Question: I have text between two floating elements, and the text is wrapping around the elements' shape outside. I want this text vertically centered on the page, but all vertical centering options I've tried cause the wrapping to break. This is how it looks right now:

I'm currently using 'padding-top: 40vh' to roughly center the text, but this breaks in a smaller viewport. I've tried doing 'padding-top: 50vh' and doing a transform 'translate(-50%)' but that doesn't work. I've also tried table, flex and grid layouts without success. Furthermore I tried absolute positioning of the text which, obviously, also breaks wrapping since the text gets removed from the flow. Setting the 'padding-top' dynamically with JavaScript is an option, but I would highly prefer a CSS solution.
### Minimal example
'''
html, body {
padding: 0;
margin: 0;
}
#container {
height: 100vh;
width: 100vw;
text-align: justify;
}
#left {
float: left;
width: 30vw;
height: 100vh;
background: red;
opacity: 0.1;
shape-outside: polygon(0 0, 30vw 0, 20vw 20vh, 20vw 80vh, 30vw 100vh, 0 100vh);
}
#right {
float: right;
width: 30vw;
height: 100vh;
background: green;
opacity: 0.1;
shape-outside: polygon(30vw 0, 0vw 0, 10vw 20vh, 10vw 80vh, 0vw 100vh, 30vw 100vh, 0 100vh);
}
#container p {
margin: 0;
}
'''
'''
<div id="container">
<div id="left"></div>
<div id="right"></div>
<p>Lorem ipsum dolor sit amet, consectetur adipiscing elit. Fusce aliquam mattis sapien. Duis ut arcu sed nibh pretium ornare. Donec sed lacus viverra, pellentesque diam id, fringilla turpis. Donec egestas mauris libero, sit amet hendrerit nibh lobortis vel. Mauris sagittis elit libero, quis finibus arcu venenatis non. Orci varius natoque penatibus et magnis dis parturient montes, nascetur ridiculus mus. </p>
</div>
'''
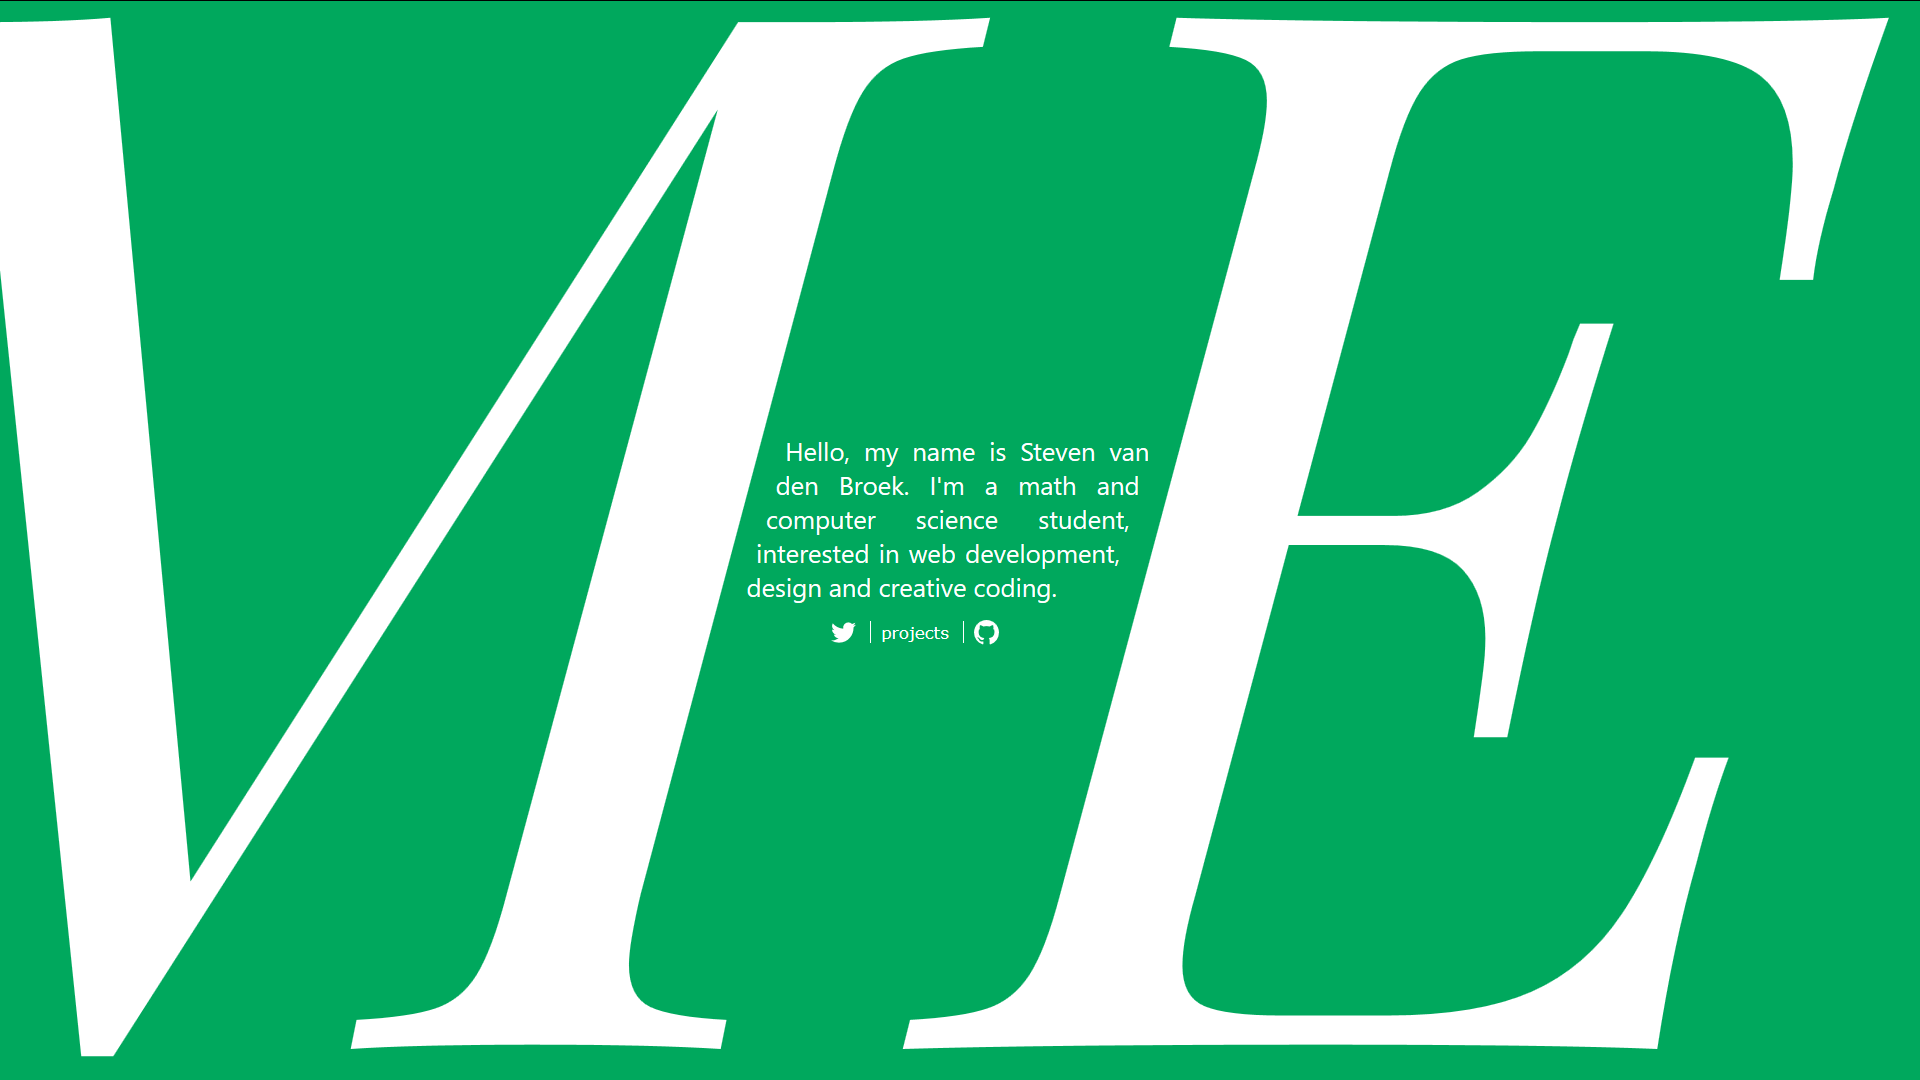
Answer: It seems that this is impossible in general to do with only CSS, this may be possible in future levels of CSS shapes if it allows us to use 'shape-outside' on non-floated elements. In the mean time we have to use JavaScript.